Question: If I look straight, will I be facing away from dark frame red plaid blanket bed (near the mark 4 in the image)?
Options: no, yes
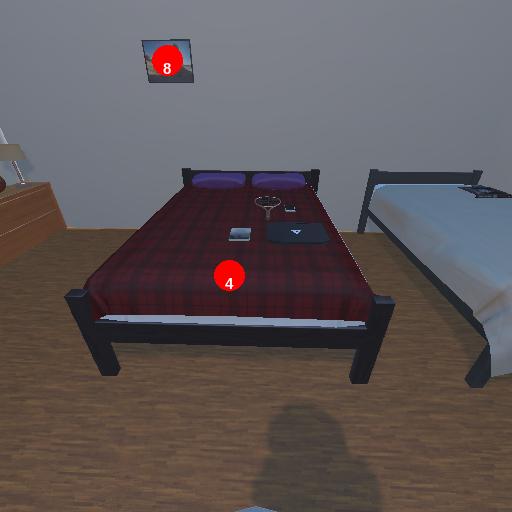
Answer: no